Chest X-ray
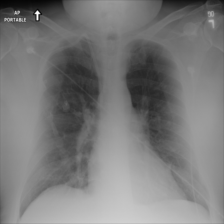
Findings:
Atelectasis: negative
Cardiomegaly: negative
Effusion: negative
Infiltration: negative
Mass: negative
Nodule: positive
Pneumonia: negative
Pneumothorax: negative
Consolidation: negative
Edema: negative
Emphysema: negative
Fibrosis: negative
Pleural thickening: negative
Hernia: negative